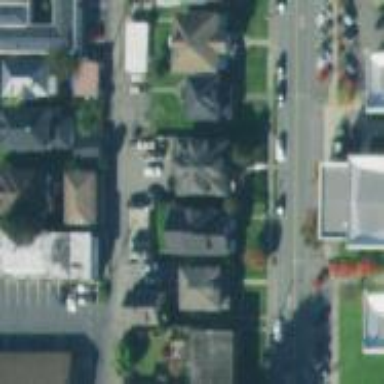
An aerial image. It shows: Sidewalk along the footway.